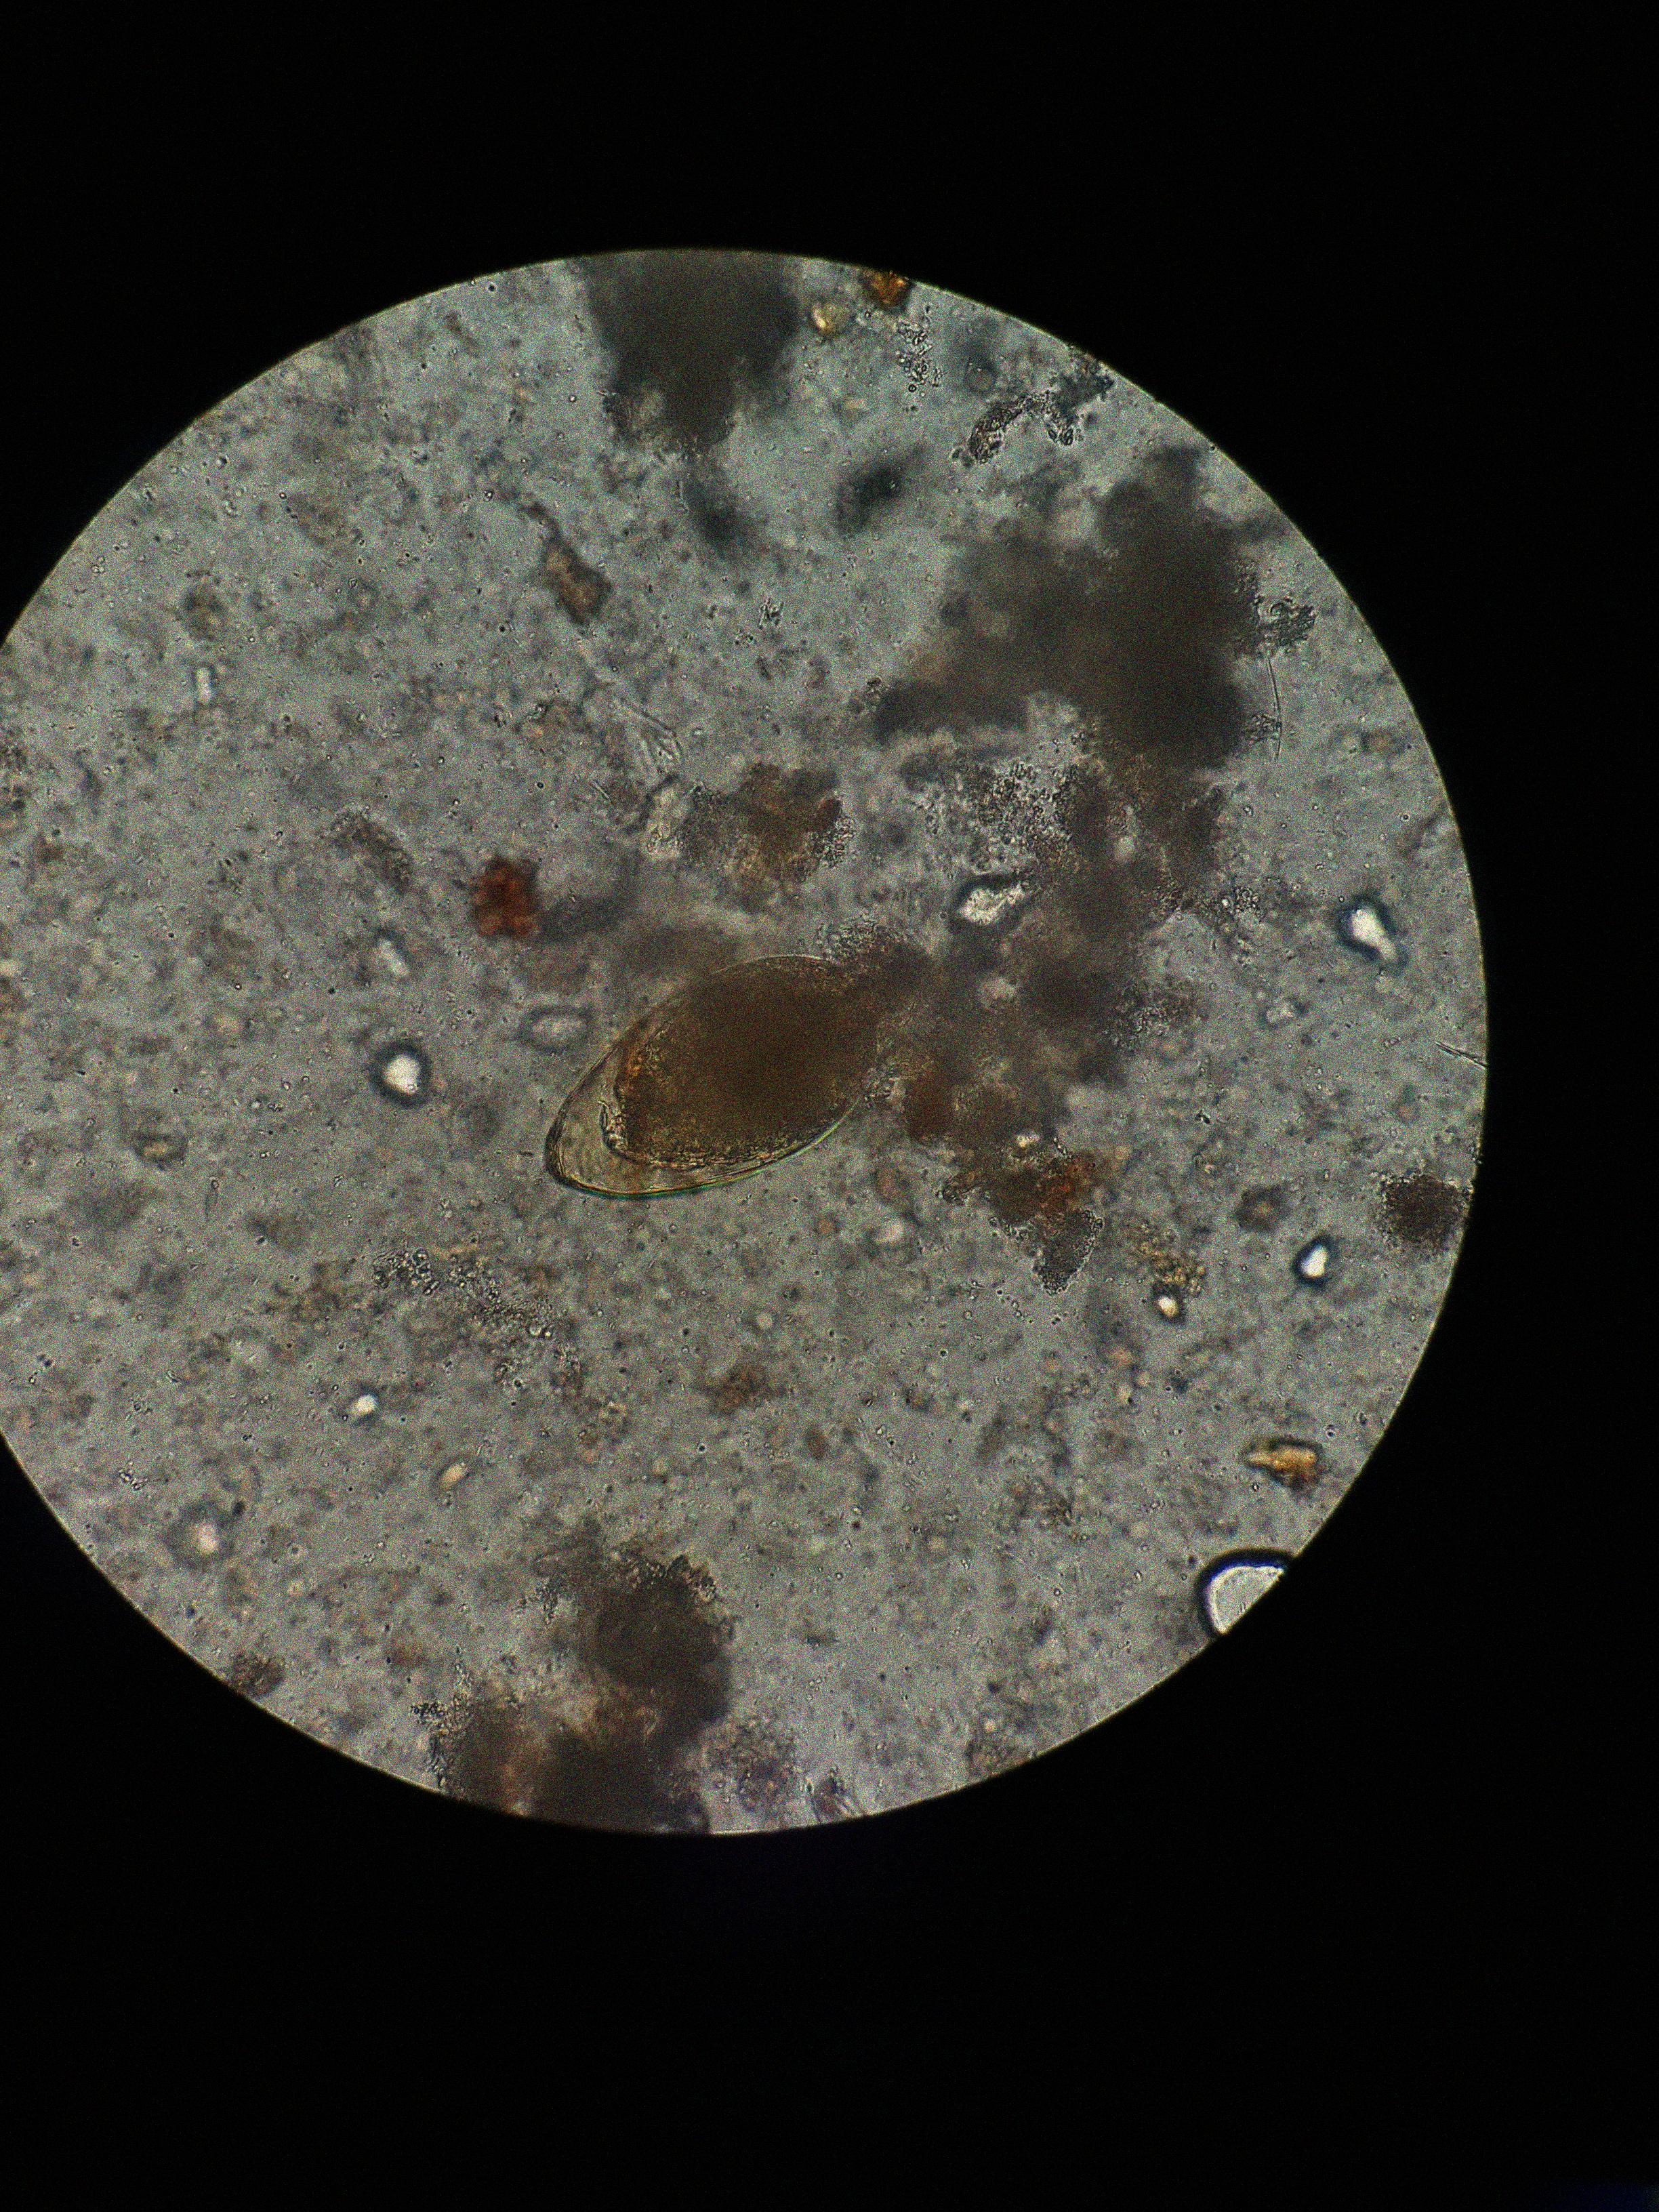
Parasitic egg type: Fasciolopsis buski